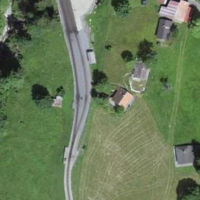
EUNIS habitat code: 23
Species observed at this site:
Turdus merula
Parus major
Milvus milvus
Phoenicurus ochruros
Garrulus glandarius
Fringilla coelebs
Aegithalos caudatus
Buteo buteo
Columba palumbus